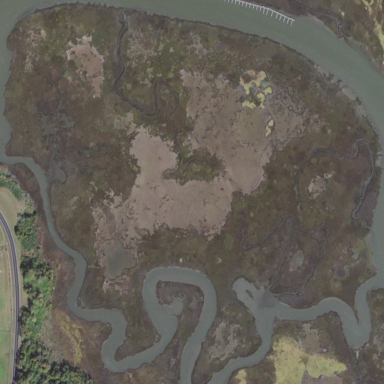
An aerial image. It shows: Saltmarsh wetland area.